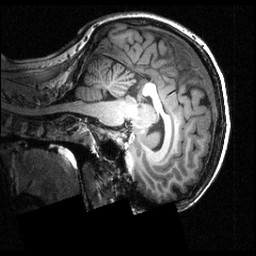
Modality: T1w
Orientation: sagittal
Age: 26
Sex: female
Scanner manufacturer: siemens
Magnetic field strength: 3.951 T
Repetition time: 1.5 s
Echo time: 0.00335 s